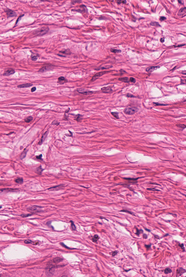
Tumor epithelial tissue: no
Tumor-associated stroma tissue: yes
Normal tissue: no